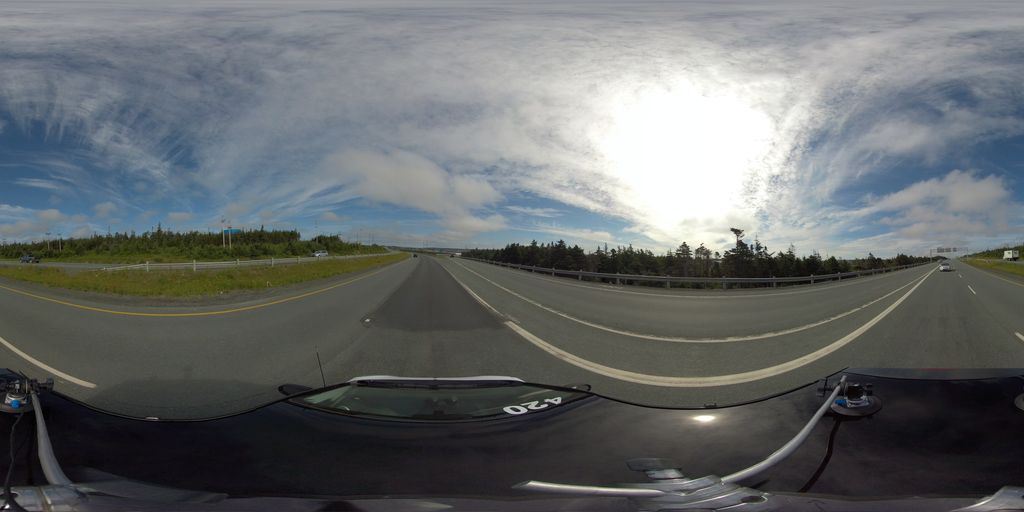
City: st_johns